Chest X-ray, PA view. Patient: 60 years old, sex M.
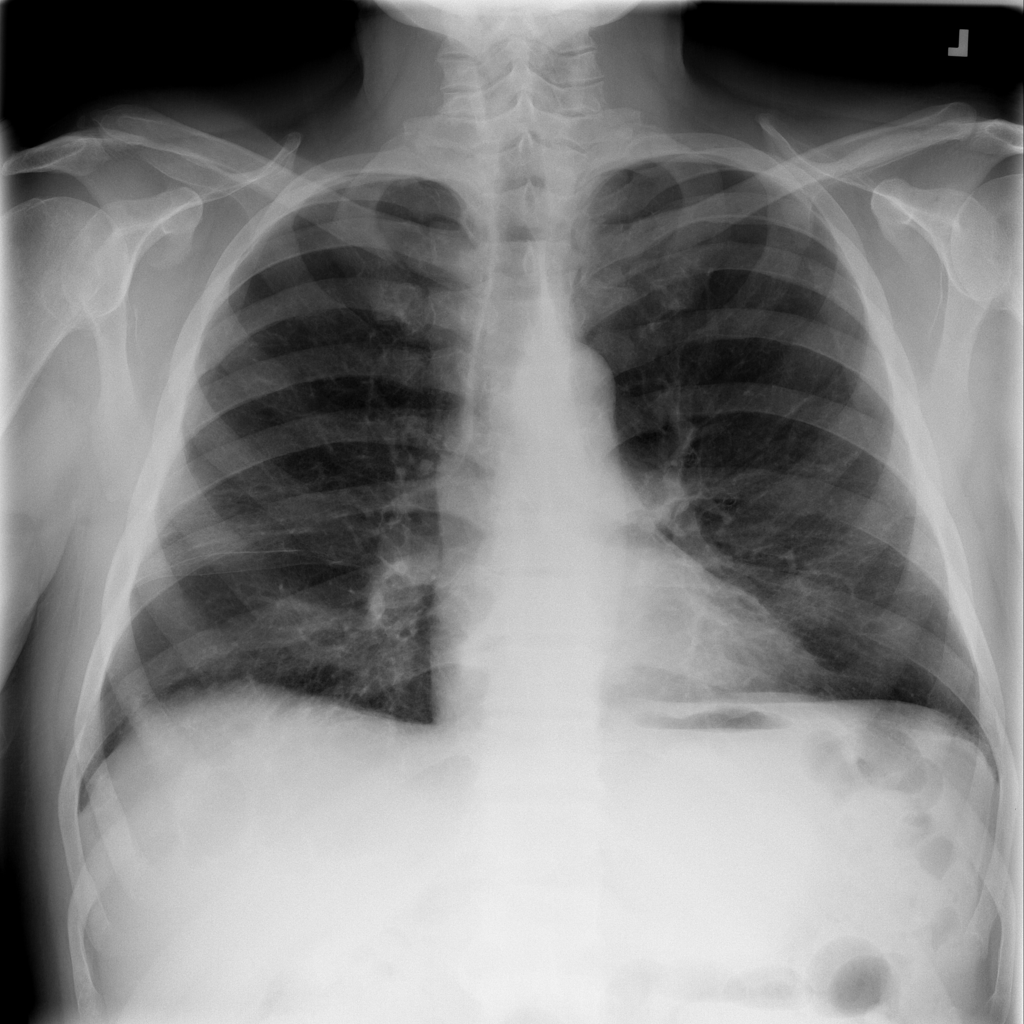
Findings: No Finding